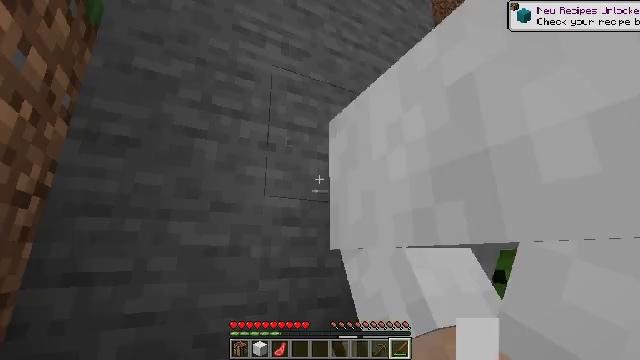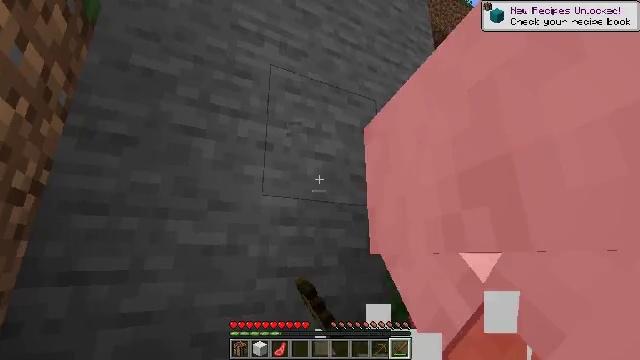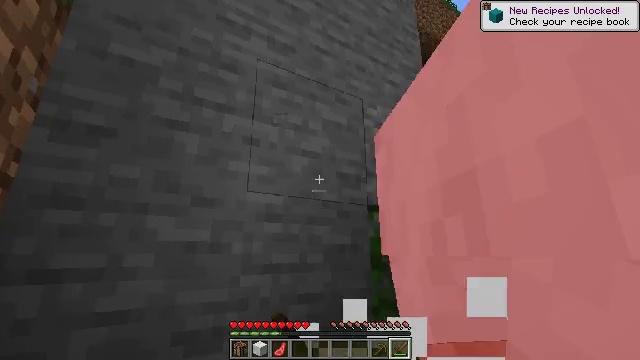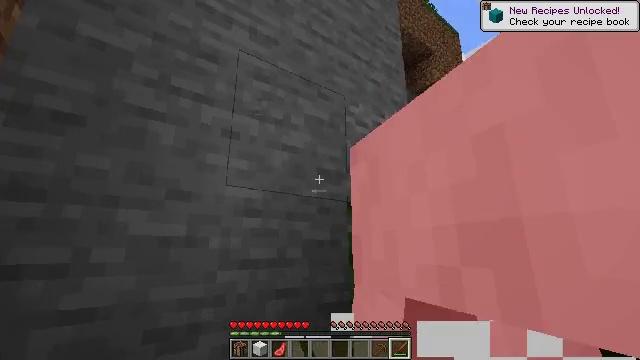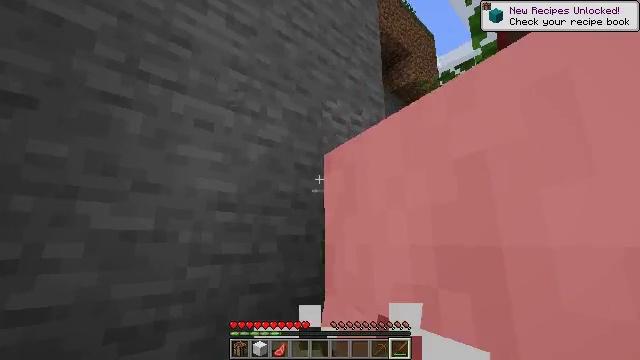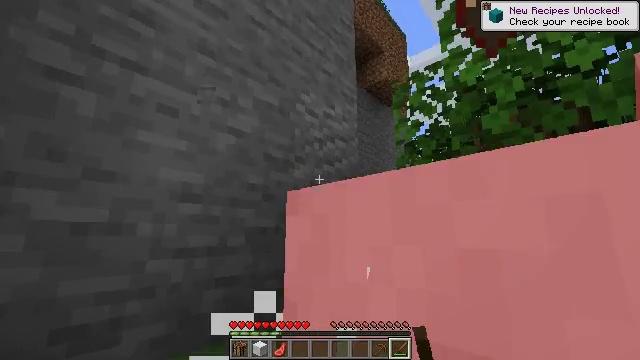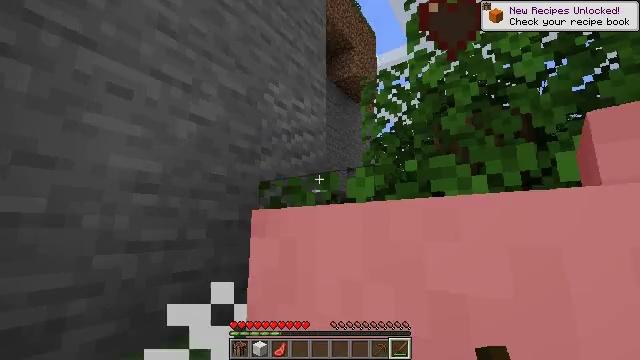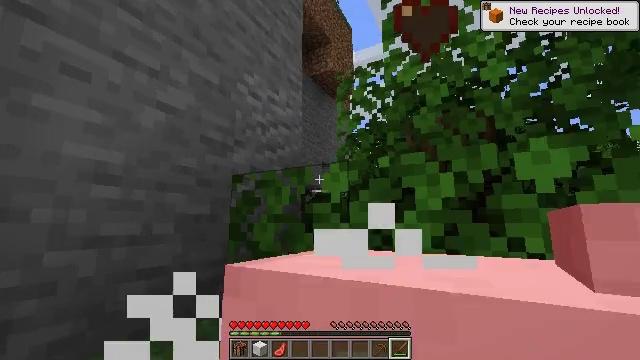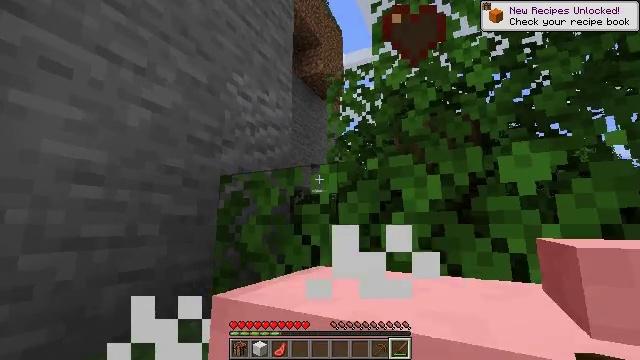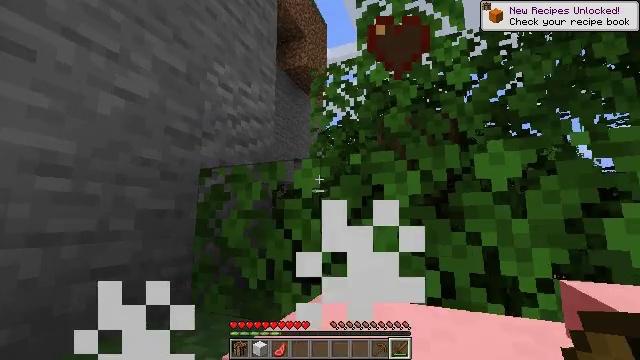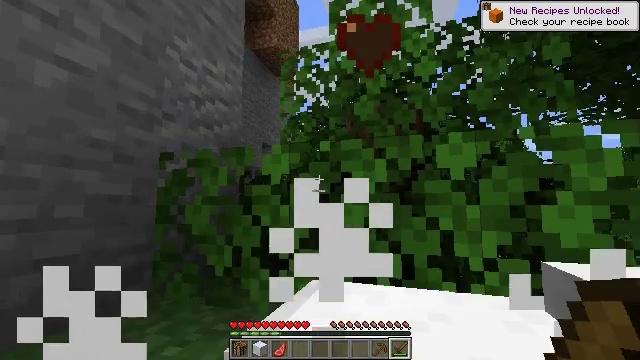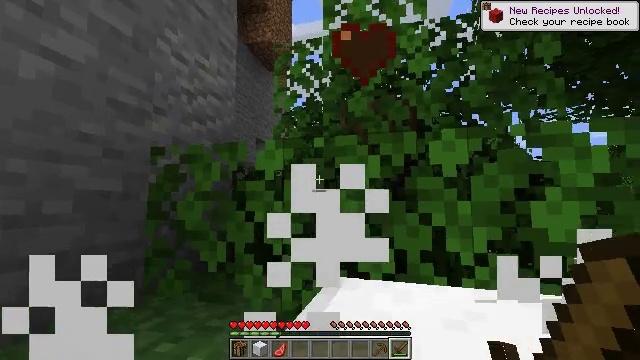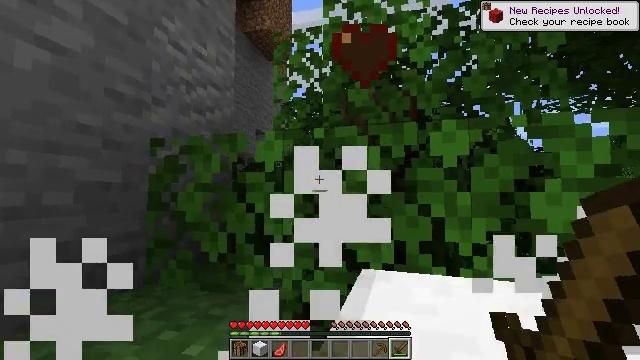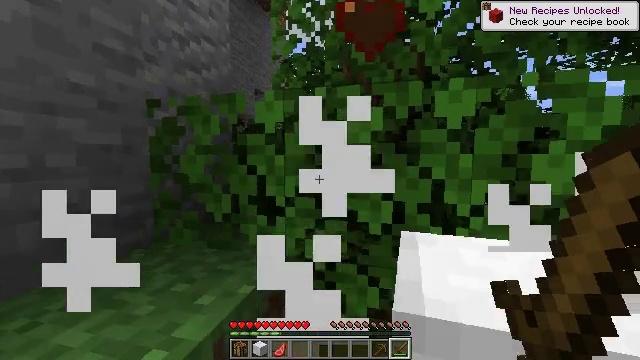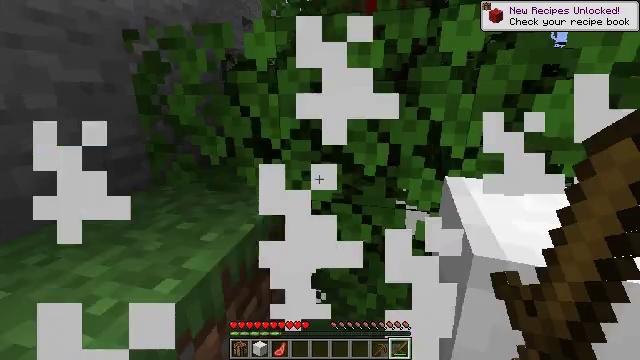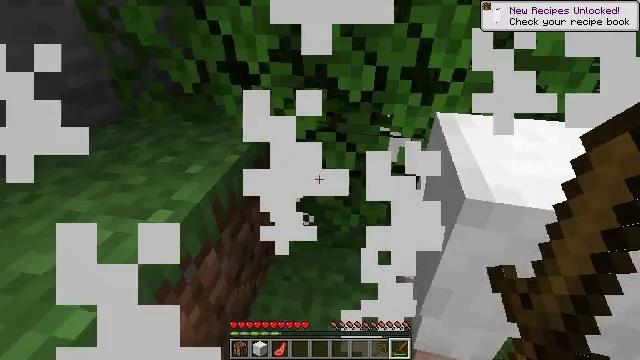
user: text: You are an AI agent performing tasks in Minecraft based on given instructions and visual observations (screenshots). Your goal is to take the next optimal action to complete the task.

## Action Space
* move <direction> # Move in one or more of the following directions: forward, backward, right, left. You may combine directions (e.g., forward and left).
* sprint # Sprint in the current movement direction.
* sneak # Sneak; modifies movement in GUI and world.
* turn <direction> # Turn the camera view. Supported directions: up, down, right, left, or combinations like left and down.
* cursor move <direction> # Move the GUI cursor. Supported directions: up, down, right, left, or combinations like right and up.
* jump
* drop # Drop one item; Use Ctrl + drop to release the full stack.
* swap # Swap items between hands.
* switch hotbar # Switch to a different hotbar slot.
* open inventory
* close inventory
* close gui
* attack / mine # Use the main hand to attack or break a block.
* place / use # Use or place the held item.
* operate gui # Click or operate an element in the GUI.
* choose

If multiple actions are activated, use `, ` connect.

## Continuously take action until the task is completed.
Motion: motion action
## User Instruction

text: Break oak leaves from the trees.
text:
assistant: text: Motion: turn right
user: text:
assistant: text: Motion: turn right
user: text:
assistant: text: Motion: turn right
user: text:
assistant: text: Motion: turn right and down
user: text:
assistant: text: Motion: turn right and down
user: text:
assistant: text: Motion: turn right and down
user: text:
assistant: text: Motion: turn right and down
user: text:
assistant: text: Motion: turn right
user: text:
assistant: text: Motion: turn right and down
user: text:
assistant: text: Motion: turn right and down
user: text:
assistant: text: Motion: turn right
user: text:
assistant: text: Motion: turn down
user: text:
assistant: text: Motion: turn down
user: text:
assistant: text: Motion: turn down
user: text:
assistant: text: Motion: turn right and down
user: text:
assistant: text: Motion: turn right and down, attack / mine
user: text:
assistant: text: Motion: attack / mine
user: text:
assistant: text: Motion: attack / mine
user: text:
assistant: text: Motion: turn right, attack / mine
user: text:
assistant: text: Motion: turn right and up
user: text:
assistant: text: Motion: turn right
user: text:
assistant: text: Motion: turn right and up
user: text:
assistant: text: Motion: turn right, attack / mine
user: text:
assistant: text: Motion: attack / mine